Interaction volume radius: 5 \u00c5
Interaction volume height: 15 \u00c5
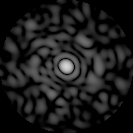
Disorder parameter: 0.8198